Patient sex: M
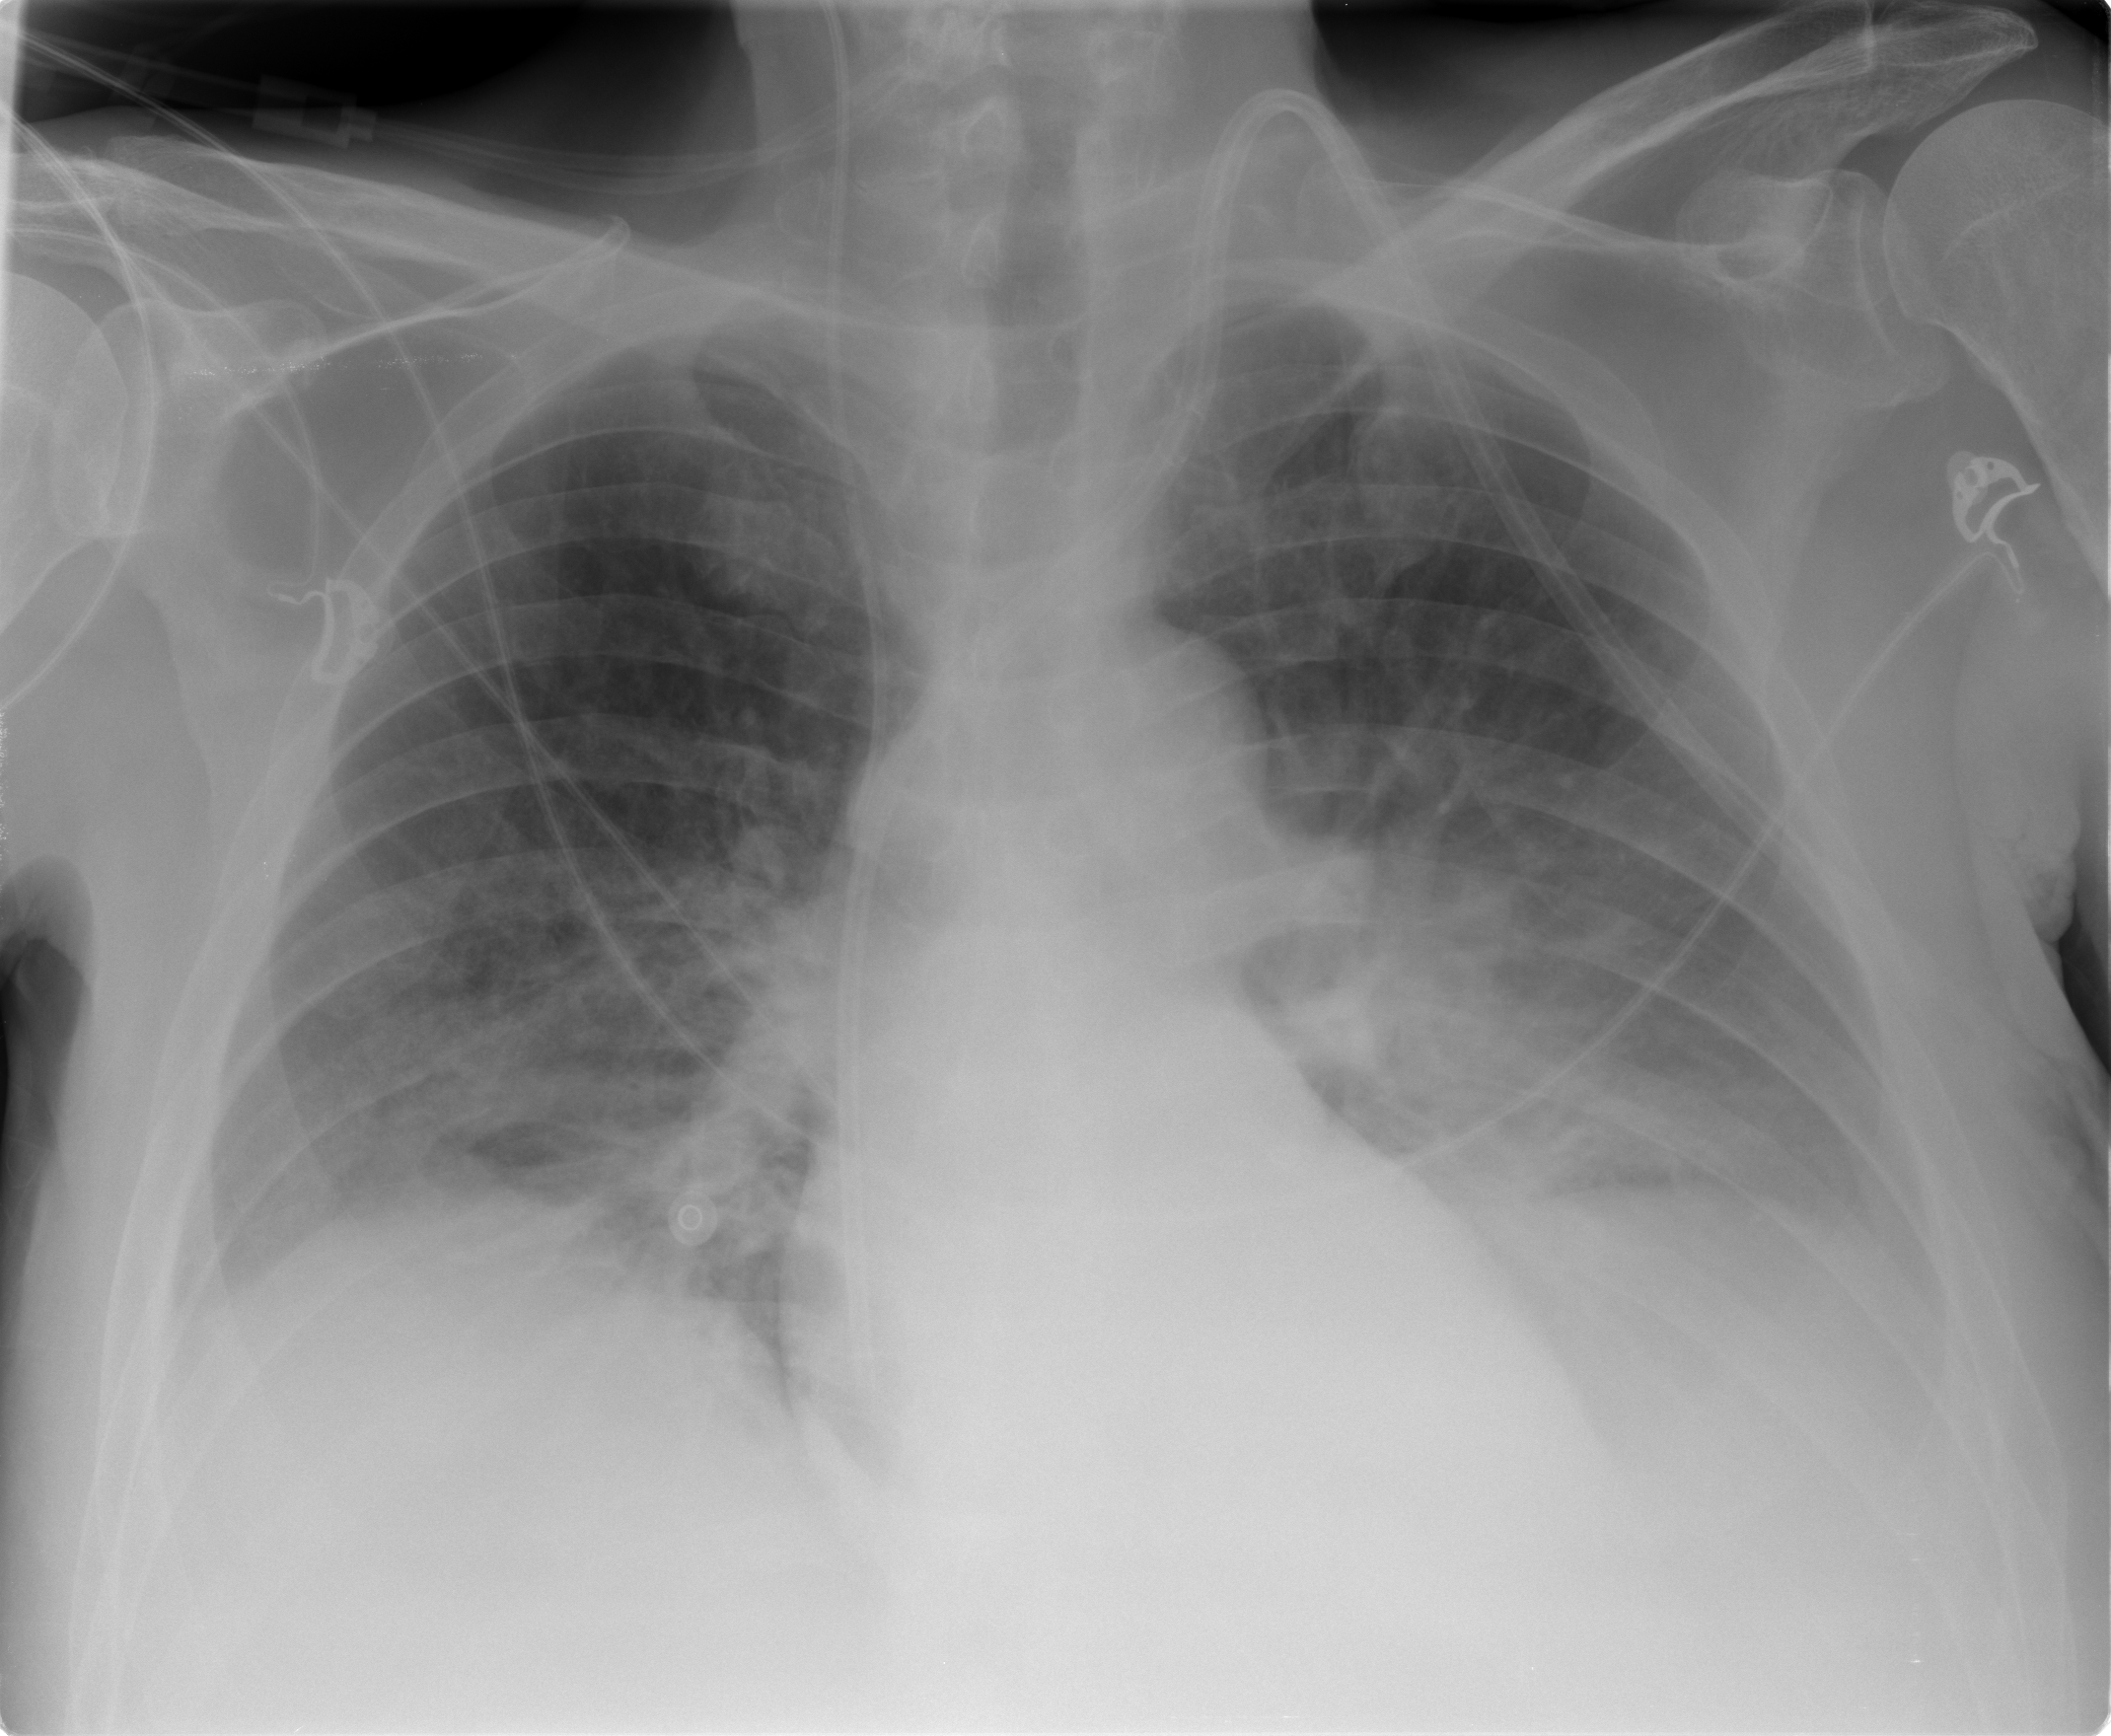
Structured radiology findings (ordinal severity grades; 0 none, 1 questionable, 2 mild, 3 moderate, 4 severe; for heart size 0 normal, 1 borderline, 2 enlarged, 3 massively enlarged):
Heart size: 0
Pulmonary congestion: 2
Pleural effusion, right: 2
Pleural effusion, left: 3
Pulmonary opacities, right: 0
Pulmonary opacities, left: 0
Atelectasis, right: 2
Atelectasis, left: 2